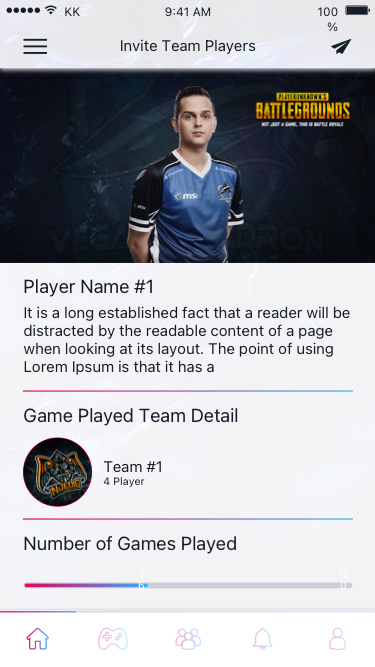
Text in this UI design:
26
100
Player Name #1
Game Played Team Detail
Number of Games Played
It is a long established fact that a reader will be distracted by the readable content of a page when looking at its layout. The point of using Lorem Ipsum is that it has a
Team #1
4 Player
Invite Team Players
9:41 AM
KK
100%